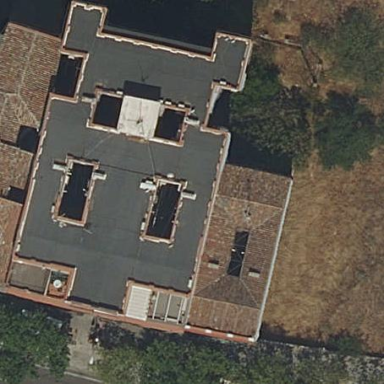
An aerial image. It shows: Residential building.